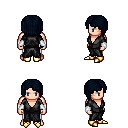
a pixel art fantasy rpg character, male body template, human, light skin, gray robe, white pants, raven pageboy hairstyle, white cloth bracers, gold boots, four views (front, back, left, right), 2x2 character sprite sheet, small pixel art, hard edges, no anti-aliasing